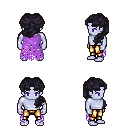
a pixel art fantasy rpg character, male body template, dark elf, purple skin, maroon tattered cape, gold greaves, raven princess hairstyle, four views (front, back, left, right), 2x2 character sprite sheet, small pixel art, hard edges, no anti-aliasing